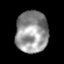
Tissue: lung
Cell type: Epithelial cells
Senescence score: 0.1957
Nuclear area (px): 1322
Mean DAPI intensity: 147.026